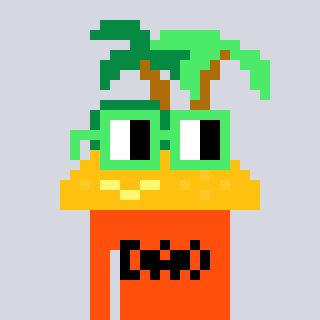
a pixel art character with square light green glasses, a island-shaped head and a orange-colored body on a cool background